Aerial crown-view tile of a tropical tree (Barro Colorado Island, Panama), acquired 20250124:
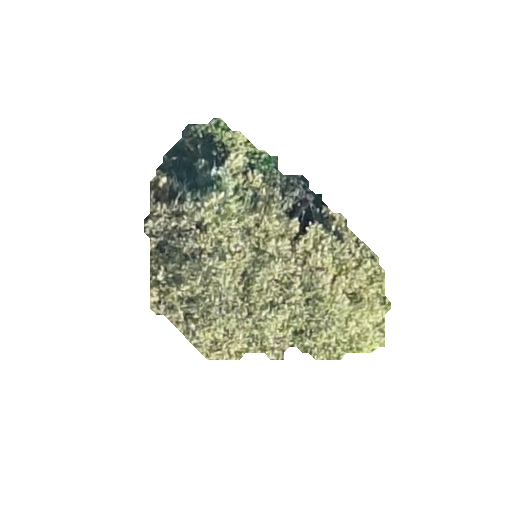
Species: Dipteryx oleifera
GBIF accepted scientific name: Dipteryx oleifera
Crown area: 61.326 m²